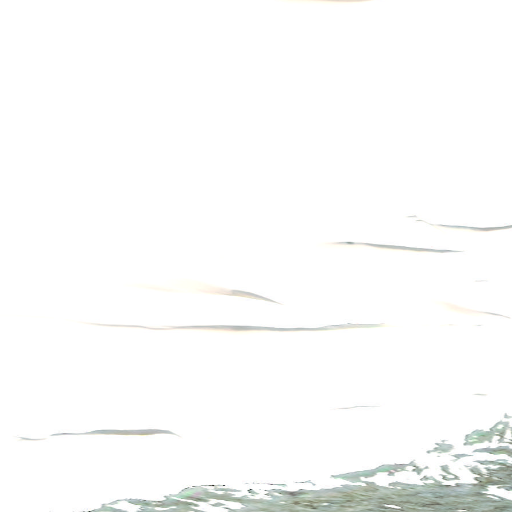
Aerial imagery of mountain in Alaska named The Hump containing only unknown